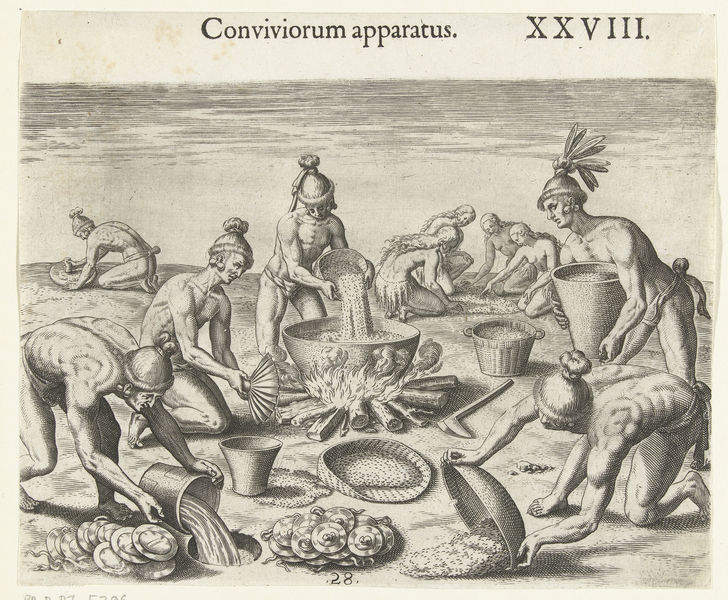
Titel: Keukenwerkzaamheden bij de Indianen
Künstler: Theodor de Bry
Standort: Amsterdam
Institution: Rijksmuseum
Schlagwörter: feuer, wasser, menschen, männer, fächer, federn, schale, teller, arbeit, schalen, getreide, körbe, grafik, grube, essen, muskeln, korb, metall, brennen, druck, stich, werkzeug, suppe, kochen, eimer, kessel, ethnografie, holu, tätigkeiten